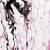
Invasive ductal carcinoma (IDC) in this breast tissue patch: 0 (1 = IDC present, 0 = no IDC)